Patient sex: M
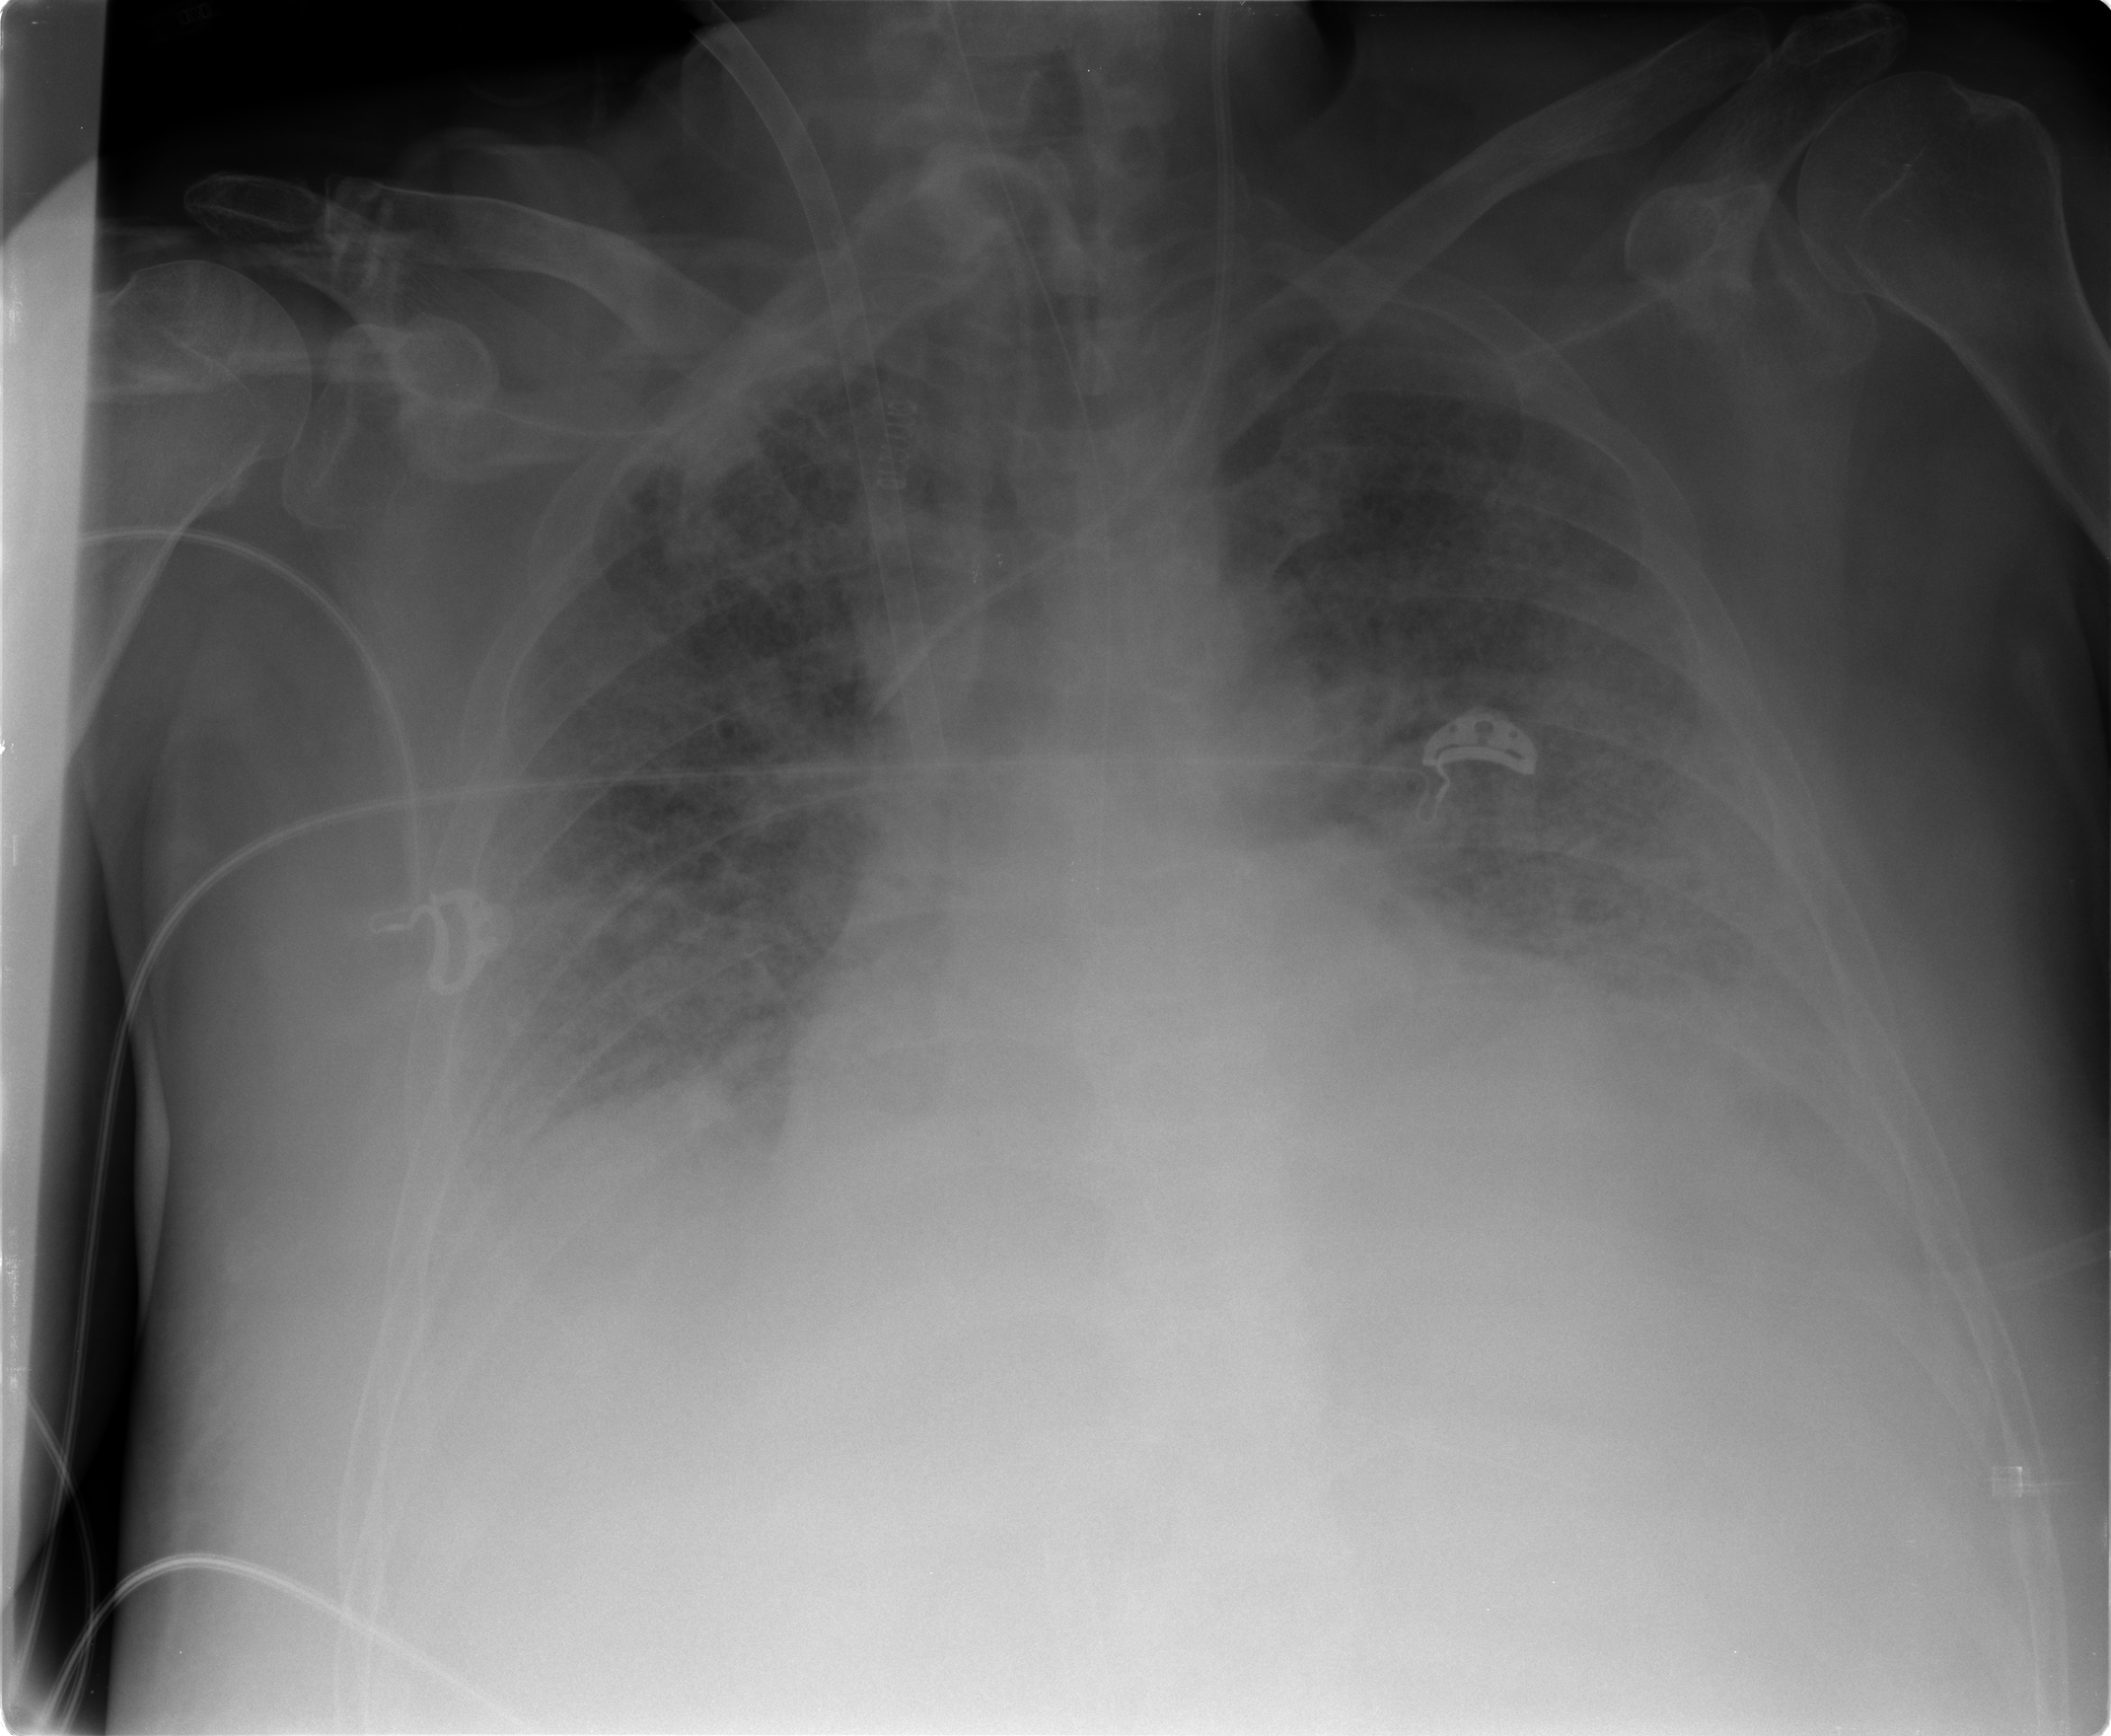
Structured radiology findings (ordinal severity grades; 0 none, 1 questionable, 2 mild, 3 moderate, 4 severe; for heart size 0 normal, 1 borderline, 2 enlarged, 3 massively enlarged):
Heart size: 2
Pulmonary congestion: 2
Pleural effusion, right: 2
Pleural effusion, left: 2
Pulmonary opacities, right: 3
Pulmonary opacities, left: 3
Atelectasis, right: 2
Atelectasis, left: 2